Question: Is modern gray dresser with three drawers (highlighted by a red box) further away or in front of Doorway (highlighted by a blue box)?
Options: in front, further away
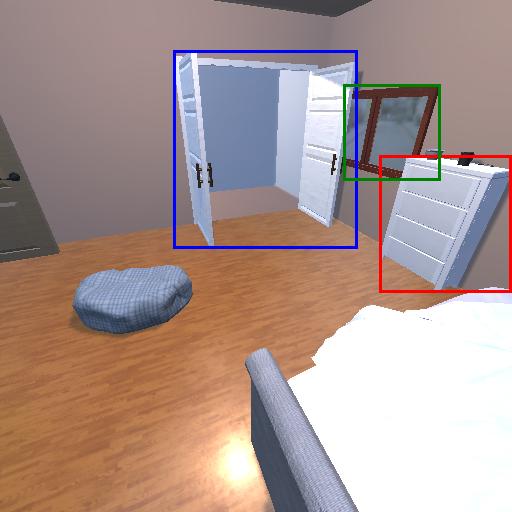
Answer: in front